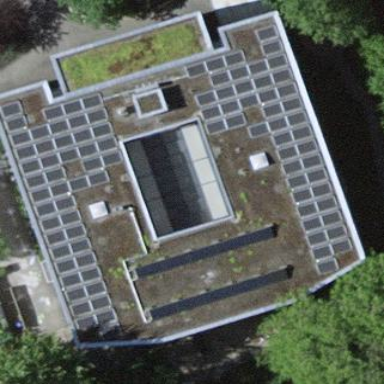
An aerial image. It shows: Solar power generator with photovoltaic panels.